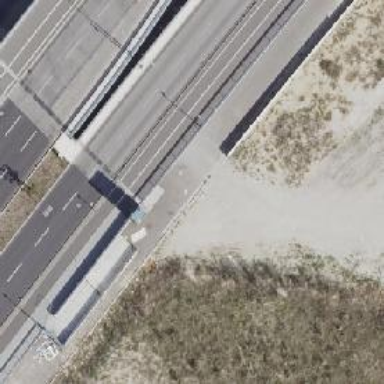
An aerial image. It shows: There is ramp present.